二年级 · 算术
6 只小象一共能浇多少棵树?

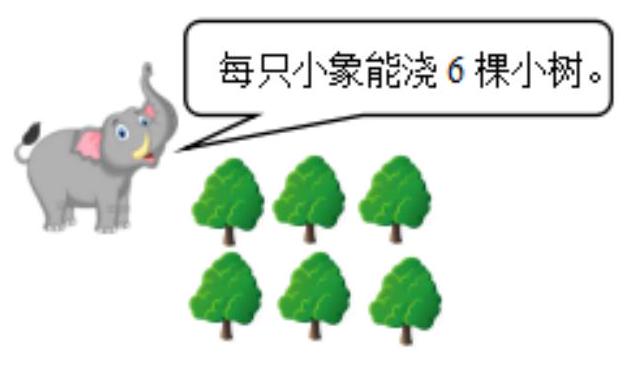
答案: 36 棵

【解析】略